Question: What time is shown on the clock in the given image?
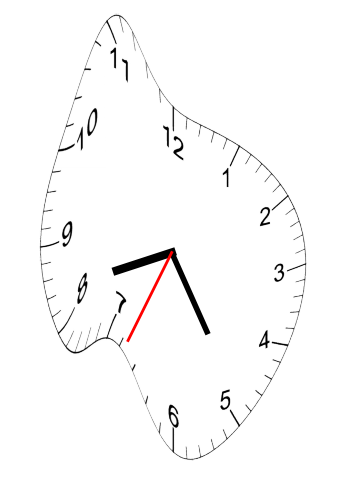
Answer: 08:24:34